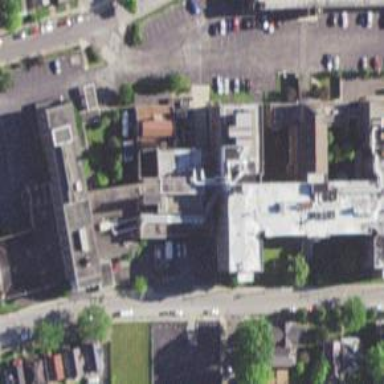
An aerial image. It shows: Nursing home.